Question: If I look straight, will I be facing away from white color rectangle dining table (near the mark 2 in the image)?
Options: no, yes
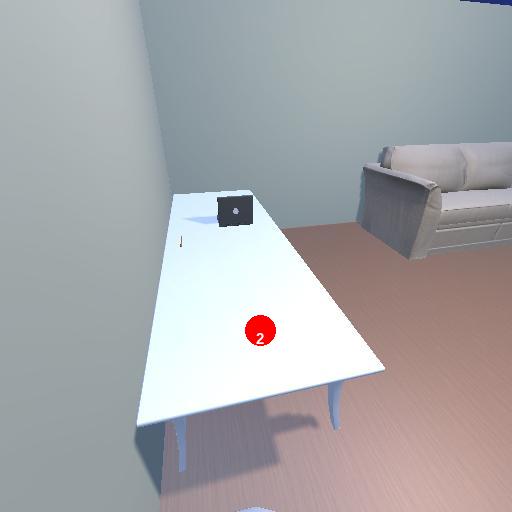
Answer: no